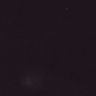
Metastatic tissue present: no